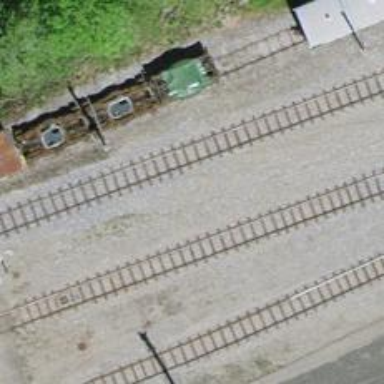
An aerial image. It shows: Narrow-gauge railway yard with one track. The yard is electrified with contact line.